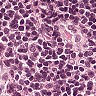
Metastatic tissue present: no